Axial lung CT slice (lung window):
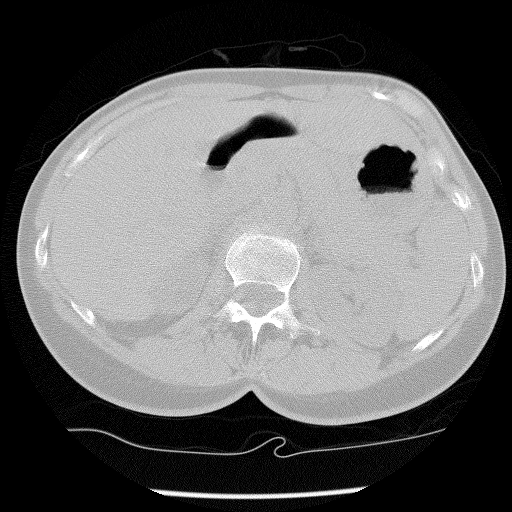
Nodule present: no